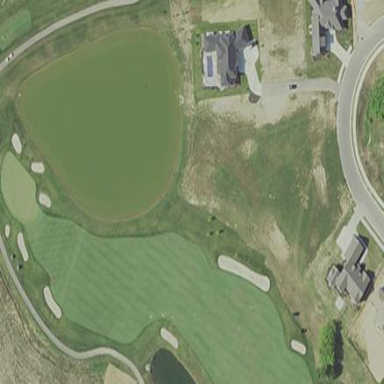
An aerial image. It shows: Water hazard in golf course. The hazard is natural water feature.